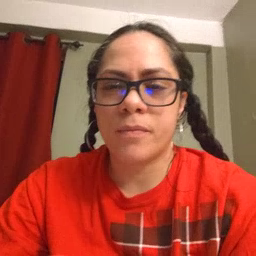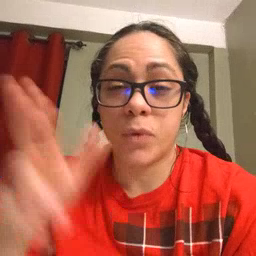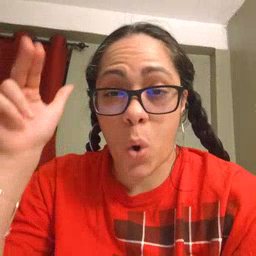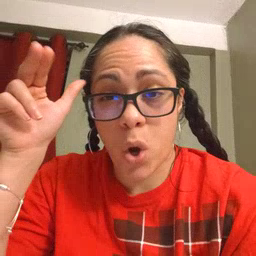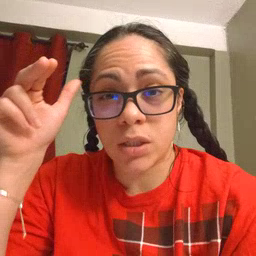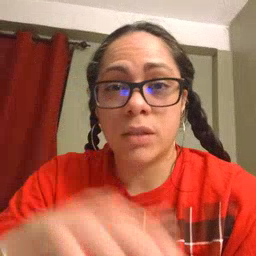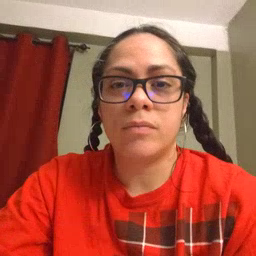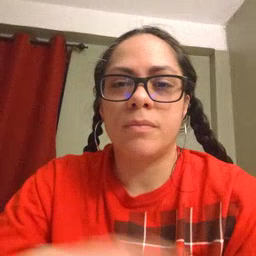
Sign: horse